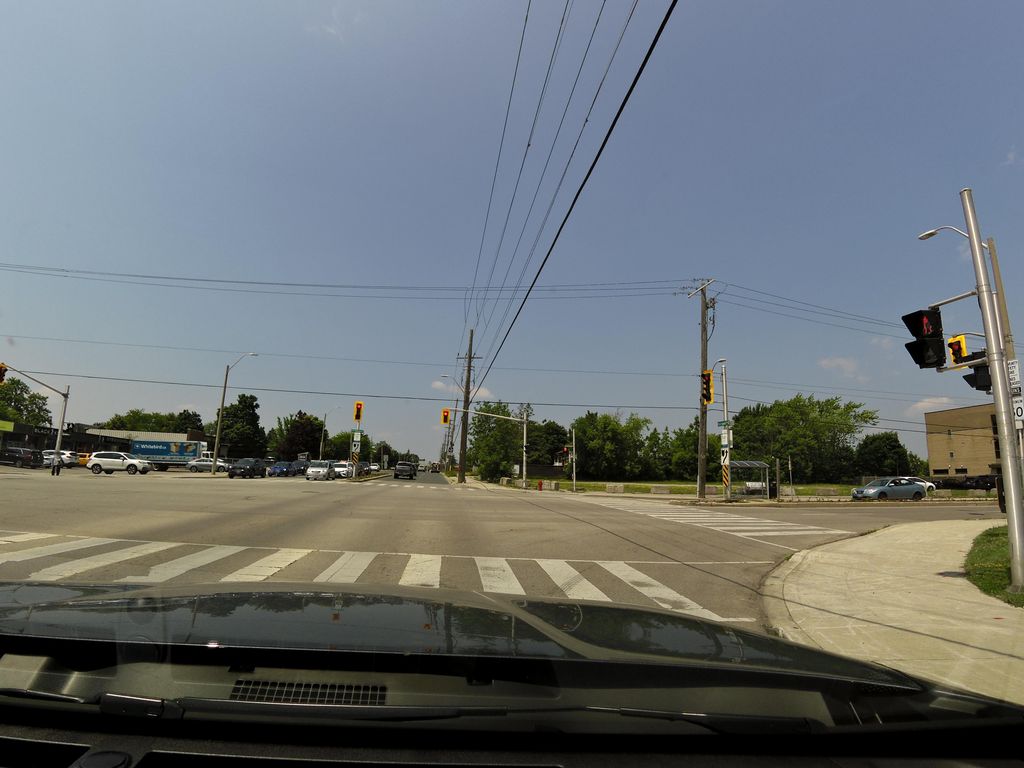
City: hamilton